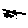
Label: star